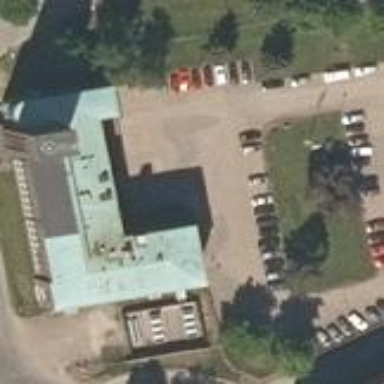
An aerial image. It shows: Office building with hipped roof shape.